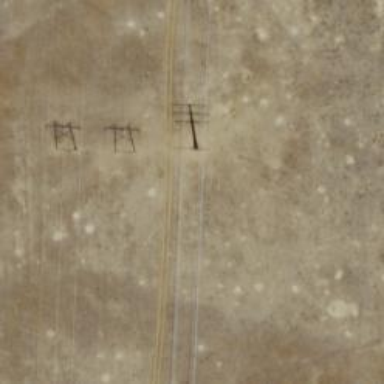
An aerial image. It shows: Power tower.